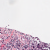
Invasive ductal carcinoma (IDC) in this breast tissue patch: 1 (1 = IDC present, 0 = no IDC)